Question: I think that something is missing in the configuration files, but I can not see.
When I put in the browser --> localhost:8080/Procura/notifications --> I get in the console this -->
Web.xml (I tried with 3.0 too)
'''
<?xml version="1.0" encoding="ISO-8859-1"?>
<web-app version="2.5" xmlns="http://java.sun.com/xml/ns/javaee"
xmlns:xsi="http://www.w3.org/2001/XMLSchema-instance"
xsi:schemaLocation="http://java.sun.com/xml/ns/javaee http://java.sun.com/xml/ns/javaee/web-app_2_5.xsd">
<display-name>Procura</display-name>
<context-param>
<param-name>contextConfigLocation</param-name>
<param-value>classpath:spring/application-config.xml</param-value>
</context-param>
<listener>
<listener-class>org.springframework.web.context.ContextLoaderListener</listener-class>
</listener>
<servlet>
<servlet-name>dispatcherServlet</servlet-name>
<servlet-class>org.springframework.web.servlet.DispatcherServlet</servlet-class>
<init-param>
<param-name>contextConfigLocation</param-name>
<param-value>/WEB-INF/mvc-config.xml</param-value>
</init-param>
<load-on-startup>1</load-on-startup>
</servlet>
<servlet-mapping>
<servlet-name>dispatcherServlet</servlet-name>
<url-pattern>/</url-pattern>
</servlet-mapping>
</web-app>
'''
application-config.xml
'''
<?xml version="1.0" encoding="UTF-8"?>
<beans xmlns="http://www.springframework.org/schema/beans" xmlns:xsi="http://www.w3.org/2001/XMLSchema-instance" xmlns:context="http://www.springframework.org/schema/context"
xmlns:tx="http://www.springframework.org/schema/tx" xmlns:jdbc="http://www.springframework.org/schema/jdbc" xmlns:mvc="http://www.springframework.org/schema/mvc"
xmlns:jee="http://www.springframework.org/schema/jee"
xsi:schemaLocation="
http://www.springframework.org/schema/jdbc
http://www.springframework.org/schema/jdbc/spring-jdbc-3.2.xsd
http://www.springframework.org/schema/beans
http://www.springframework.org/schema/beans/spring-beans-3.2.xsd
http://www.springframework.org/schema/tx
http://www.springframework.org/schema/tx/spring-tx-3.2.xsd
http://www.springframework.org/schema/context
http://www.springframework.org/schema/context/spring-context-3.2.xsd
http://www.springframework.org/schema/mvc
http://www.springframework.org/schema/mvc/spring-mvc-3.2.xsd
http://www.springframework.org/schema/jee
http://www.springframework.org/schema/jee/spring-jee-3.2.xsd">
<bean id="dataSource" class="org.springframework.jdbc.datasource.DriverManagerDataSource">
<property name="driverClassName">
<value>com.mysql.jdbc.Driver</value>
</property>
<property name="url">
<value>jdbc:mysql://localhost:3306/procura</value>
</property>
<property name="username">
<value>procura</value>
</property>
<property name="password">
<value>procura</value>
</property>
</bean>
<bean id="sessionFactory" class="org.springframework.orm.hibernate4.LocalSessionFactoryBean">
<property name="dataSource" ref="dataSource" />
<property name="packagesToScan" value="com.procura.model" />
<property name="hibernateProperties">
<props>
<prop key="hibernate.dialect">org.hibernate.dialect.H2Dialect</prop>
<prop key="hibernate.max_fetch_depth">3</prop>
<prop key="hibernate.jdbc.fetch_size">50</prop>
<prop key="hibernate.jdbc.batch_size">10</prop>
<prop key="hibernate.show_sql">true</prop>
</props>
</property>
</bean>
<bean id="transactionManager" class="org.springframework.orm.hibernate4.HibernateTransactionManager">
<property name="sessionFactory" ref="sessionFactory" />
</bean>
<tx:annotation-driven transaction-manager="transactionManager"/>
<context:component-scan base-package="com.procura.service"/>
</beans>
'''
mvc-config.xml (I tried too with'<mvc:default-servlet-handler />')
'''
<?xml version="1.0" encoding="UTF-8"?>
<beans xmlns="http://www.springframework.org/schema/beans" xmlns:xsi="http://www.w3.org/2001/XMLSchema-instance" xmlns:context="http://www.springframework.org/schema/context"
xmlns:tx="http://www.springframework.org/schema/tx" xmlns:jdbc="http://www.springframework.org/schema/jdbc" xmlns:mvc="http://www.springframework.org/schema/mvc"
xmlns:jee="http://www.springframework.org/schema/jee"
xsi:schemaLocation="
http://www.springframework.org/schema/jdbc
http://www.springframework.org/schema/jdbc/spring-jdbc-3.2.xsd
http://www.springframework.org/schema/beans
http://www.springframework.org/schema/beans/spring-beans-3.2.xsd
http://www.springframework.org/schema/tx
http://www.springframework.org/schema/tx/spring-tx-3.2.xsd
http://www.springframework.org/schema/context
http://www.springframework.org/schema/context/spring-context-3.2.xsd
http://www.springframework.org/schema/mvc
http://www.springframework.org/schema/mvc/spring-mvc-3.2.xsd
http://www.springframework.org/schema/jee
http://www.springframework.org/schema/jee/spring-jee-3.2.xsd">
<mvc:annotation-driven />
<bean class="org.springframework.web.servlet.handler.BeanNameUrlHandlerMapping" />
<mvc:resources mapping="/resources/**" location="/resources/" />
<bean class="org.springframework.web.servlet.view.InternalResourceViewResolver">
<property name="prefix" value="/WEB-INF/view/" />
<property name="suffix" value=".jsp" />
</bean>
<context:component-scan base-package="com.procura.controller" />
</beans>
'''
Controller
'''
package com.procura.controller;
import org.slf4j.Logger;
import org.slf4j.LoggerFactory;
import org.springframework.stereotype.Controller;
import org.springframework.ui.Model;
import org.springframework.web.bind.annotation.RequestMapping;
@Controller
public class NotificationController {
final Logger logger = LoggerFactory.getLogger(NotificationController.class);
@RequestMapping(value = "/notifications")
public String listAll(Model uiModel) {
System.out.println("In method");
logger.info("Listing notifications");
return "notifications/list";
}
}
'''
Project structure

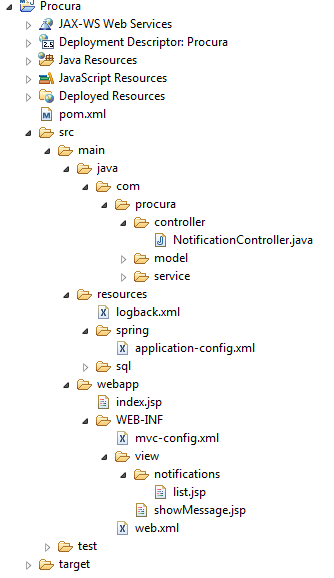
Answer: Apparently the Tomcat was corrupted. But now all work correctly.